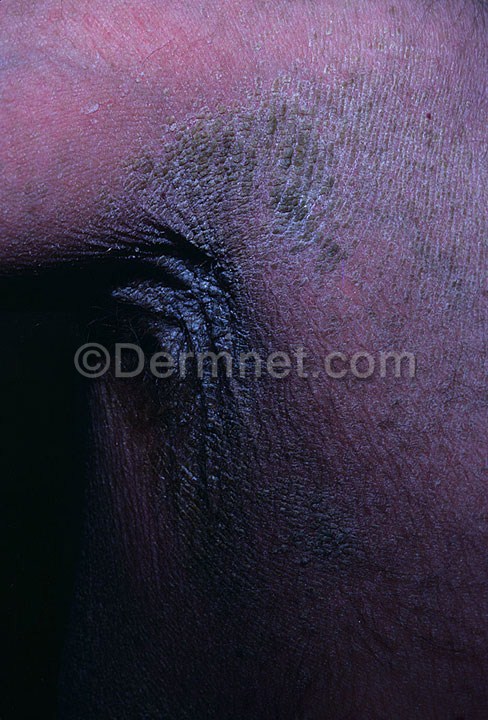
Disease: Atopic Dermatitis Photos